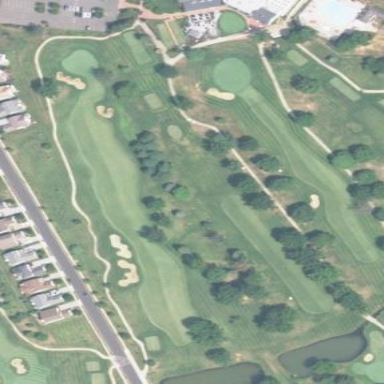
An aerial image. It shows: Grassy area designated as golf fairway.